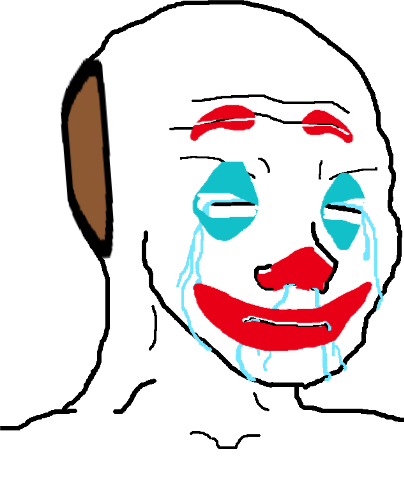
Label: 5_Doomer